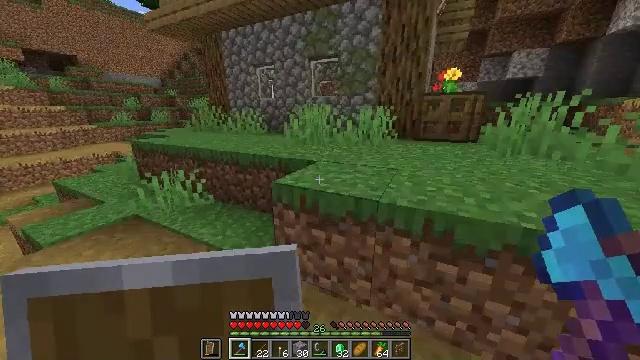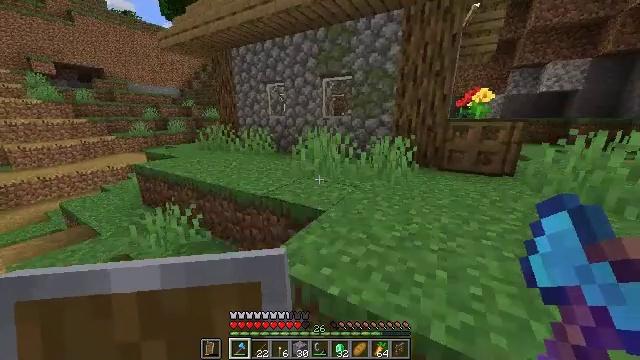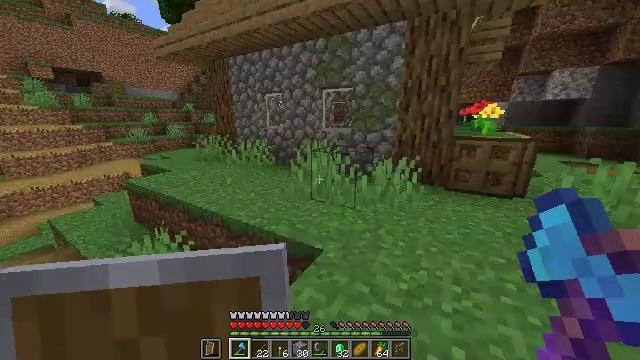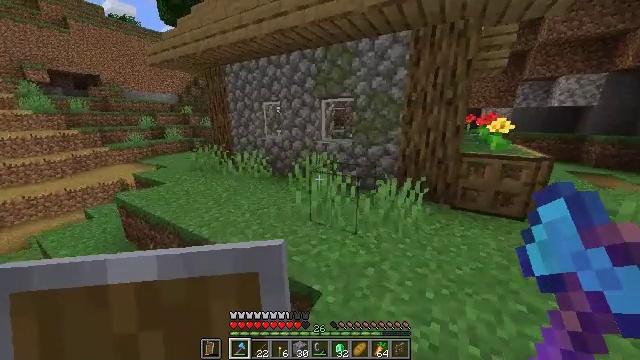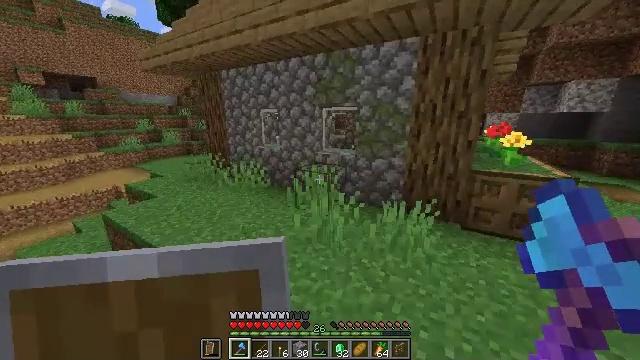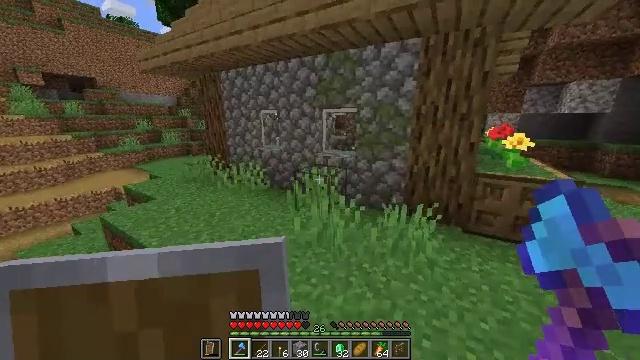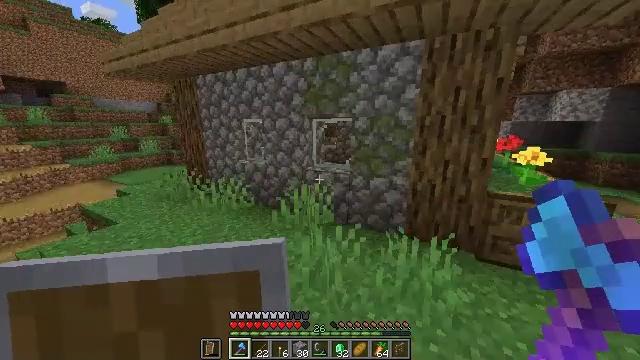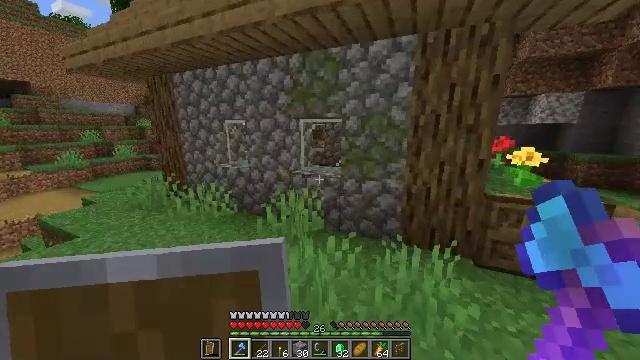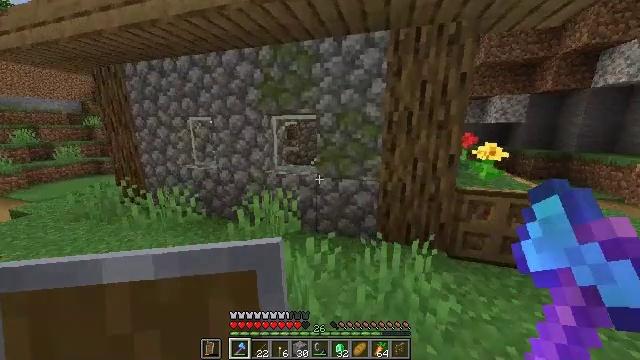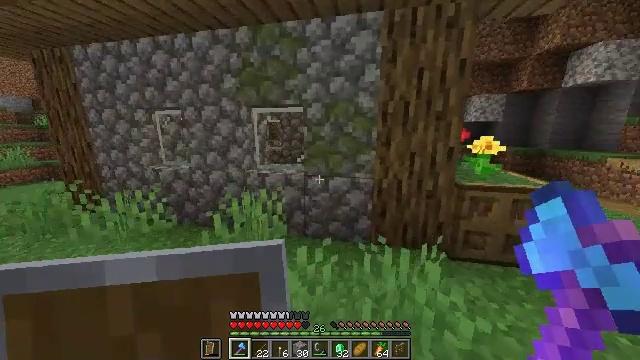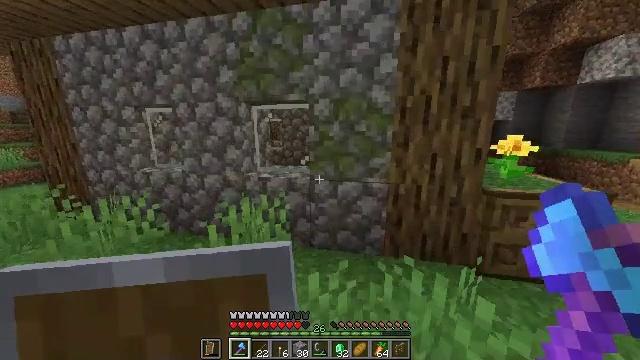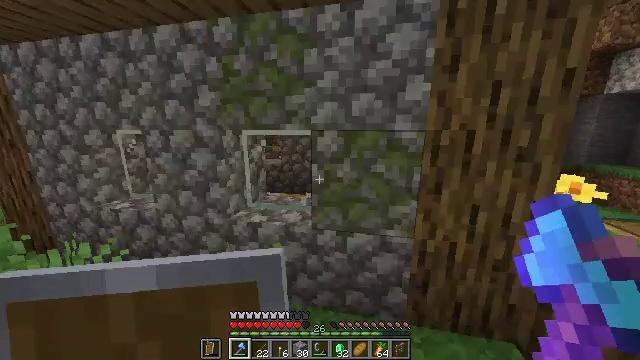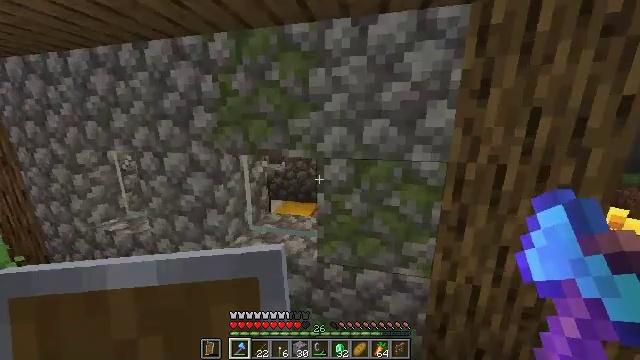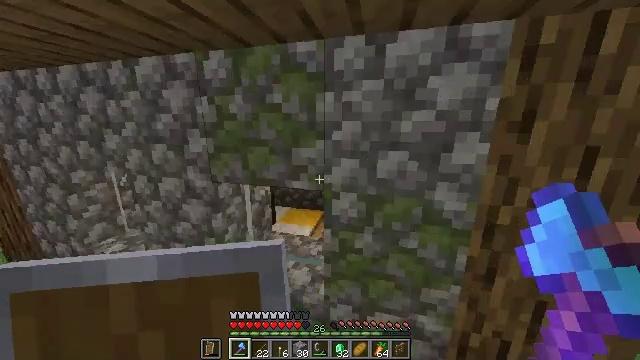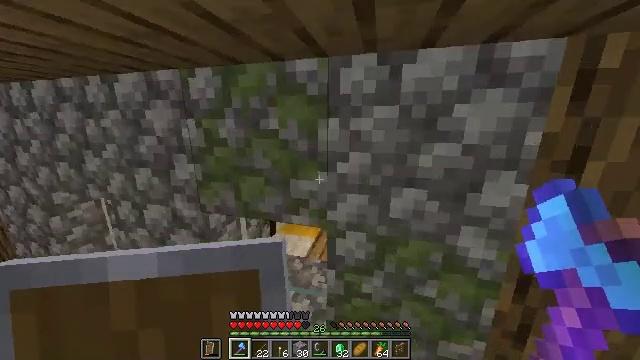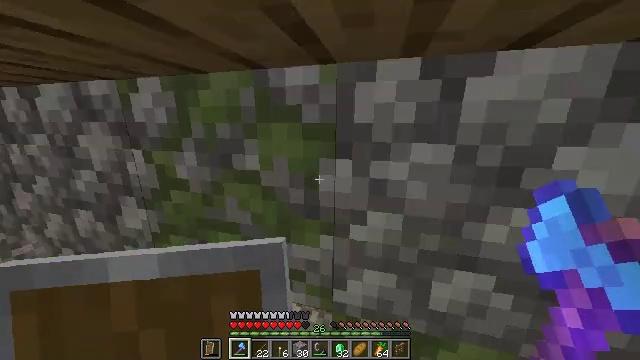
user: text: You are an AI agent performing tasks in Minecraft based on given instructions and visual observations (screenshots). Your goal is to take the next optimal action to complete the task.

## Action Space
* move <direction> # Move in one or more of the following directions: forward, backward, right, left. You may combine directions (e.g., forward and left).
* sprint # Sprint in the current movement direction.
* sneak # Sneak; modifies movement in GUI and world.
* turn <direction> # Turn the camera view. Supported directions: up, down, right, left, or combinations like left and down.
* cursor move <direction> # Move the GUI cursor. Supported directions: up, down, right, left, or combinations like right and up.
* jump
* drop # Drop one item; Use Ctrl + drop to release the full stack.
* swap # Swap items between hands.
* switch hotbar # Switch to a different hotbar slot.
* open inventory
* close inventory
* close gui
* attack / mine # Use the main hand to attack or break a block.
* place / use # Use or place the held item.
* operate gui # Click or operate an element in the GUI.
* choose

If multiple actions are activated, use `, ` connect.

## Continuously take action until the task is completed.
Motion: motion action
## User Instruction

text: Collect fragments by breaking the glass pane.
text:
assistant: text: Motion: move forward, sprint, turn left and up, jump
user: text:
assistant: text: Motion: move forward, sprint, jump
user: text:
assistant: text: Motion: move forward and move left, sprint, jump
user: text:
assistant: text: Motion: move forward and move left, sprint, jump
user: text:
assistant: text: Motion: move forward, sprint, jump
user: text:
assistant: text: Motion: move forward, sprint, turn right and up, jump
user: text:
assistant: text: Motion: move forward, sprint, turn right and up, jump
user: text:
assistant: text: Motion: move forward, sprint, turn right, jump
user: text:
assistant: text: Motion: move forward, sprint, turn right, jump
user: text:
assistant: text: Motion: move forward, sprint, jump
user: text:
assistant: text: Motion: move forward, sprint, jump
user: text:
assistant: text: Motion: move forward, sprint, turn left
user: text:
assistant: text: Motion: move forward, sprint, turn left and down
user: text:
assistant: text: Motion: move forward, sprint
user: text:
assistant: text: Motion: move forward, sprint
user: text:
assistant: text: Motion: move forward, sprint, turn down
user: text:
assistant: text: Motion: move forward, sprint, turn down, attack / mine
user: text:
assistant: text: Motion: move forward, turn down, attack / mine
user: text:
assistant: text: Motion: move forward, turn down, attack / mine
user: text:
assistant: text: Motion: attack / mine
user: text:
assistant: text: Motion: turn right and up, attack / mine
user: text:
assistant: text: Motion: turn right and up, attack / mine
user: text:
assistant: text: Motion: turn right and up, attack / mine
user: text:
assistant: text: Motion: turn right, attack / mine
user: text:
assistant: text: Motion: attack / mine
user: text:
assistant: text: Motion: attack / mine
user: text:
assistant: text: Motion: attack / mine
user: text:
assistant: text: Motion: attack / mine
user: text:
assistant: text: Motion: attack / mine
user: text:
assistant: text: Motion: attack / mine